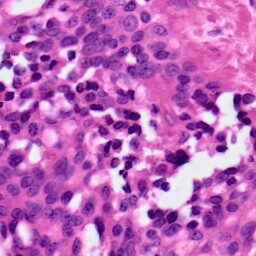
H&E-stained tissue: Ovarian